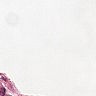
Metastatic tissue present: no